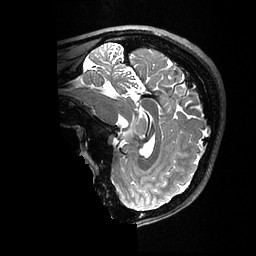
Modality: T2w
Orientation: sagittal
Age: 22
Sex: male
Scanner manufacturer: ge
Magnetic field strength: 3 T
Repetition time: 3.202 s
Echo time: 0.06703 s